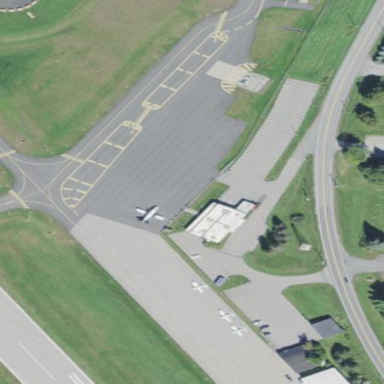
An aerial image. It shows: Apron at the airport.